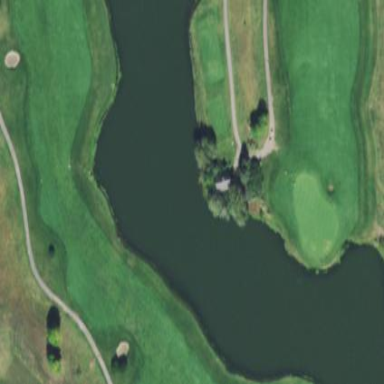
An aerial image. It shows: Grassy area designated as golf fairway.